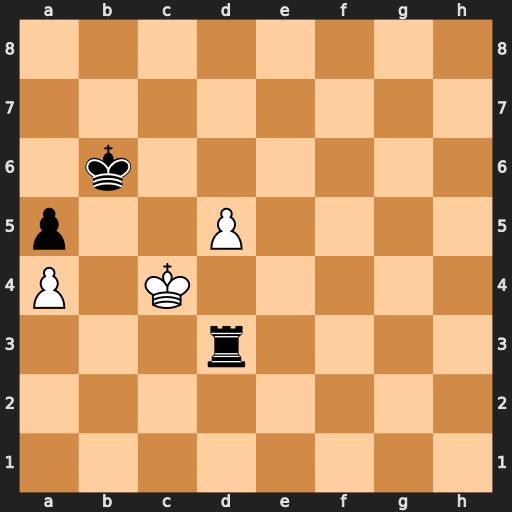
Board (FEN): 8/8/1k6/p2P4/P1K5/3r4/8/8
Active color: w
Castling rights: -
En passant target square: -
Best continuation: Kxd3 Kc5 Ke4 Kd6 Kd4